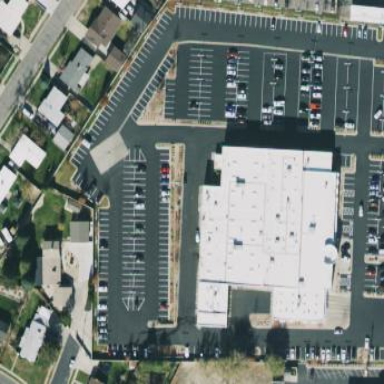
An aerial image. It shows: Retail building with car shop.